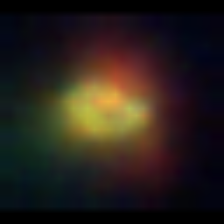
Taxon: NanoPlankton
Group: Other